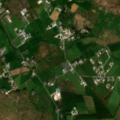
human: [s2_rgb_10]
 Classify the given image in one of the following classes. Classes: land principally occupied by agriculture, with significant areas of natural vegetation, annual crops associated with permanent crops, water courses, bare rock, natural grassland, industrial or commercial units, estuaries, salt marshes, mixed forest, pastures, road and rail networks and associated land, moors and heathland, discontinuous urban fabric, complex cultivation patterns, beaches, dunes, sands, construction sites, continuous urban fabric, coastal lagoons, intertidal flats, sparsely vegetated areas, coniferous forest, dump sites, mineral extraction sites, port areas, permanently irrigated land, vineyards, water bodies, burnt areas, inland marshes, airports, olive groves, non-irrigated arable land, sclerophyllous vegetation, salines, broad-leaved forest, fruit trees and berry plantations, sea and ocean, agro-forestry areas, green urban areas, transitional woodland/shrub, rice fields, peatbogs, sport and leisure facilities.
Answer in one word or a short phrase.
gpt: pastures, land principally occupied by agriculture, with significant areas of natural vegetation, moors and heathland, peatbogs